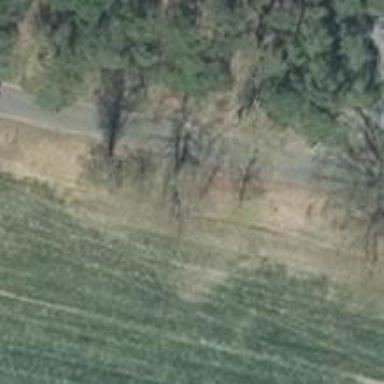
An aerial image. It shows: Row of deciduous broadleaved trees.